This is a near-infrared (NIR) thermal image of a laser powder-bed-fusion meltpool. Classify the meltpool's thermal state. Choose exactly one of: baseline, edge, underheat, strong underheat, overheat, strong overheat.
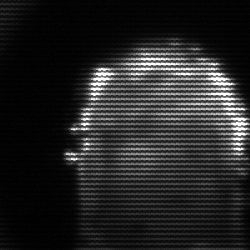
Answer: baseline